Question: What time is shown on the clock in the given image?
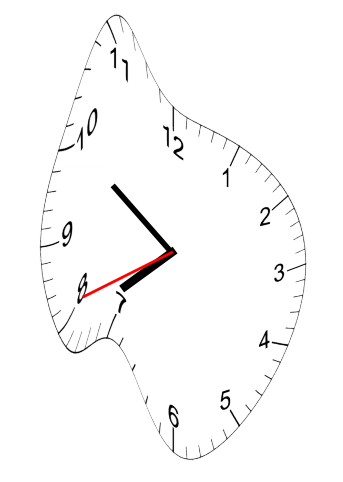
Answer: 07:50:41